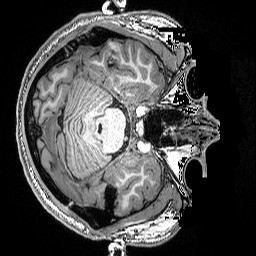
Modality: T1w
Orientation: axial
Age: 18
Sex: male
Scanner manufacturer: siemens
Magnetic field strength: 3 T
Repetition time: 2.5 s
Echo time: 0.00343 s